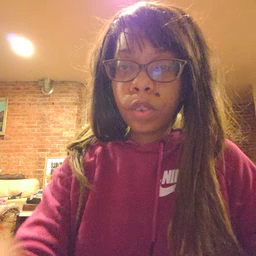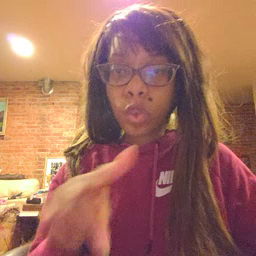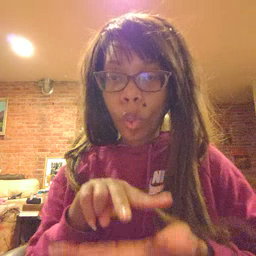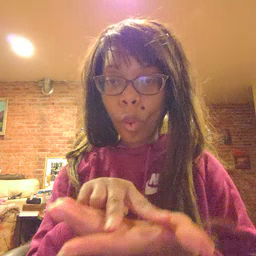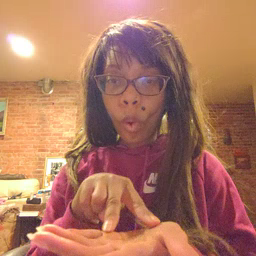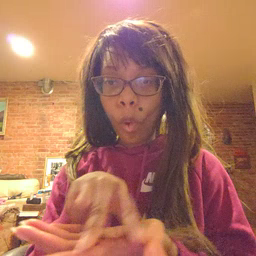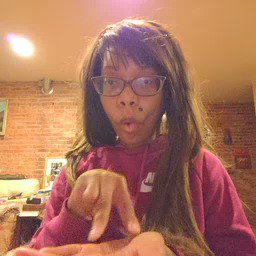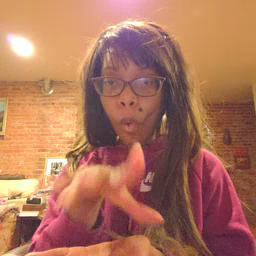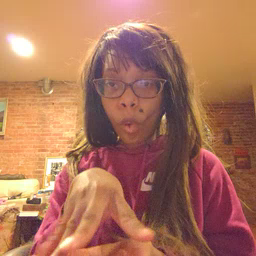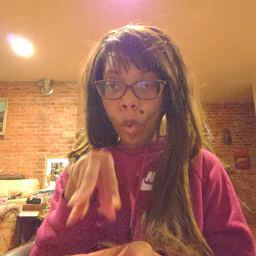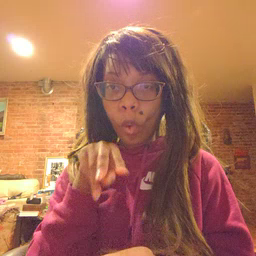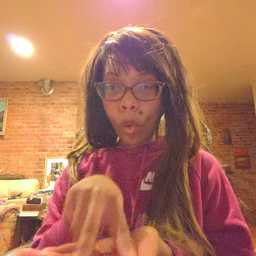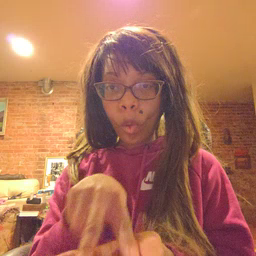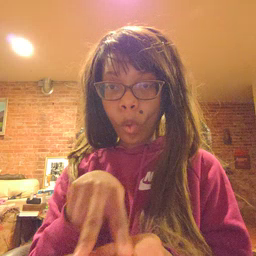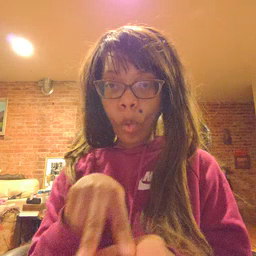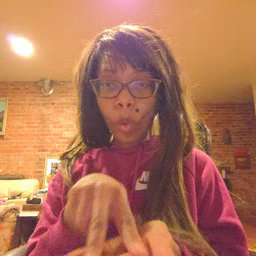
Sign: vacuum